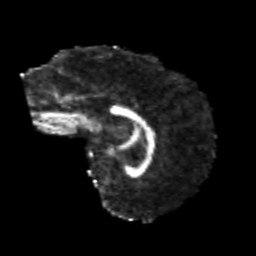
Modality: FA
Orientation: sagittal
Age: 24
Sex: female
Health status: healthy
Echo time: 0.074 s